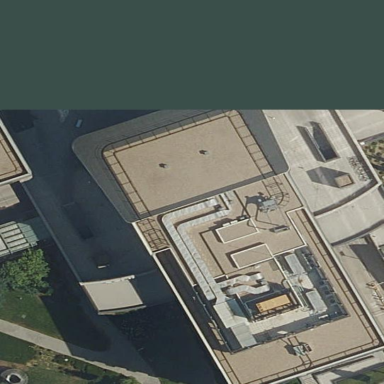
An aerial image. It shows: Office building.